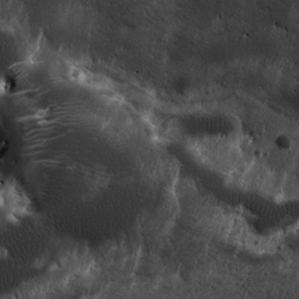
Label: non_frost